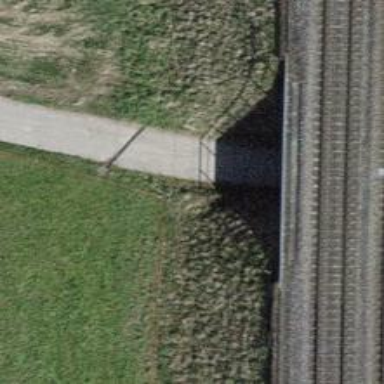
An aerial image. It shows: Asphalt track with grade2 quality passing through tunnel.